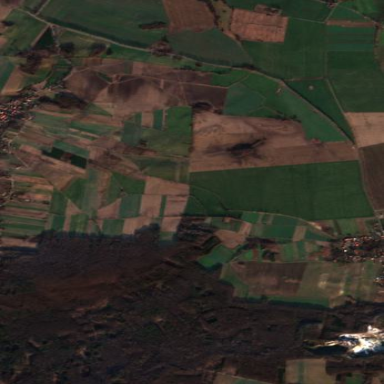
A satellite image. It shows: Picturesque farmland scene.